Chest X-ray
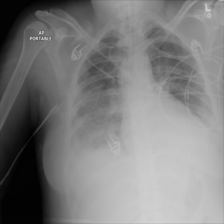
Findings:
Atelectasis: negative
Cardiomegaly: negative
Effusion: negative
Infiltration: negative
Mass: negative
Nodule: negative
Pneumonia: negative
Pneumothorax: negative
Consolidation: positive
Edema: negative
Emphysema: negative
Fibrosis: negative
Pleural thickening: negative
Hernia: negative